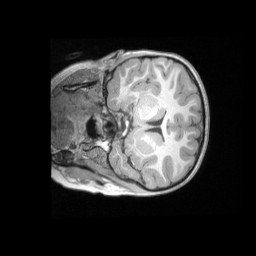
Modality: T1w
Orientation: coronal
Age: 5
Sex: male
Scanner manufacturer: siemens
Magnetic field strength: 3 T
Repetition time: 2.53 s
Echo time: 0.00164 s